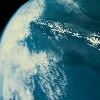
Label: cloud